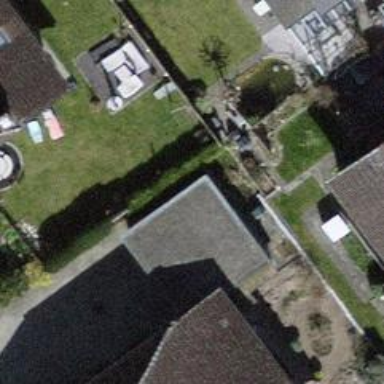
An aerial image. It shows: Group of garages.